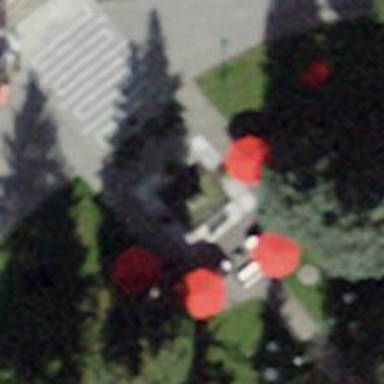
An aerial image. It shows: Fountain.